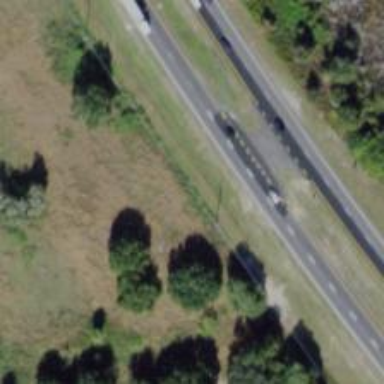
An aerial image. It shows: Asphalt trunk link road.